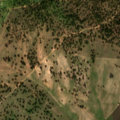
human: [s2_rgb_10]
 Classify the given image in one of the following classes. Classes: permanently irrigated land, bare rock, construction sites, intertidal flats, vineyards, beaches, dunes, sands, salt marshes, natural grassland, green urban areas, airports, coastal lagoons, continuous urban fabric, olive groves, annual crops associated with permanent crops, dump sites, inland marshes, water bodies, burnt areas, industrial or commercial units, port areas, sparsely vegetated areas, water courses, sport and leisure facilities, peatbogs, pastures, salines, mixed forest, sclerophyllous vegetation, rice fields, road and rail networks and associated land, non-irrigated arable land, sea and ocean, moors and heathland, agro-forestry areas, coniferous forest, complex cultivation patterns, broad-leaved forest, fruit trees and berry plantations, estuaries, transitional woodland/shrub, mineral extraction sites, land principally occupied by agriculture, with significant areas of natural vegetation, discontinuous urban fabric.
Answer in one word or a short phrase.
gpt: non-irrigated arable land, pastures, agro-forestry areas